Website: macys
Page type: billing-address
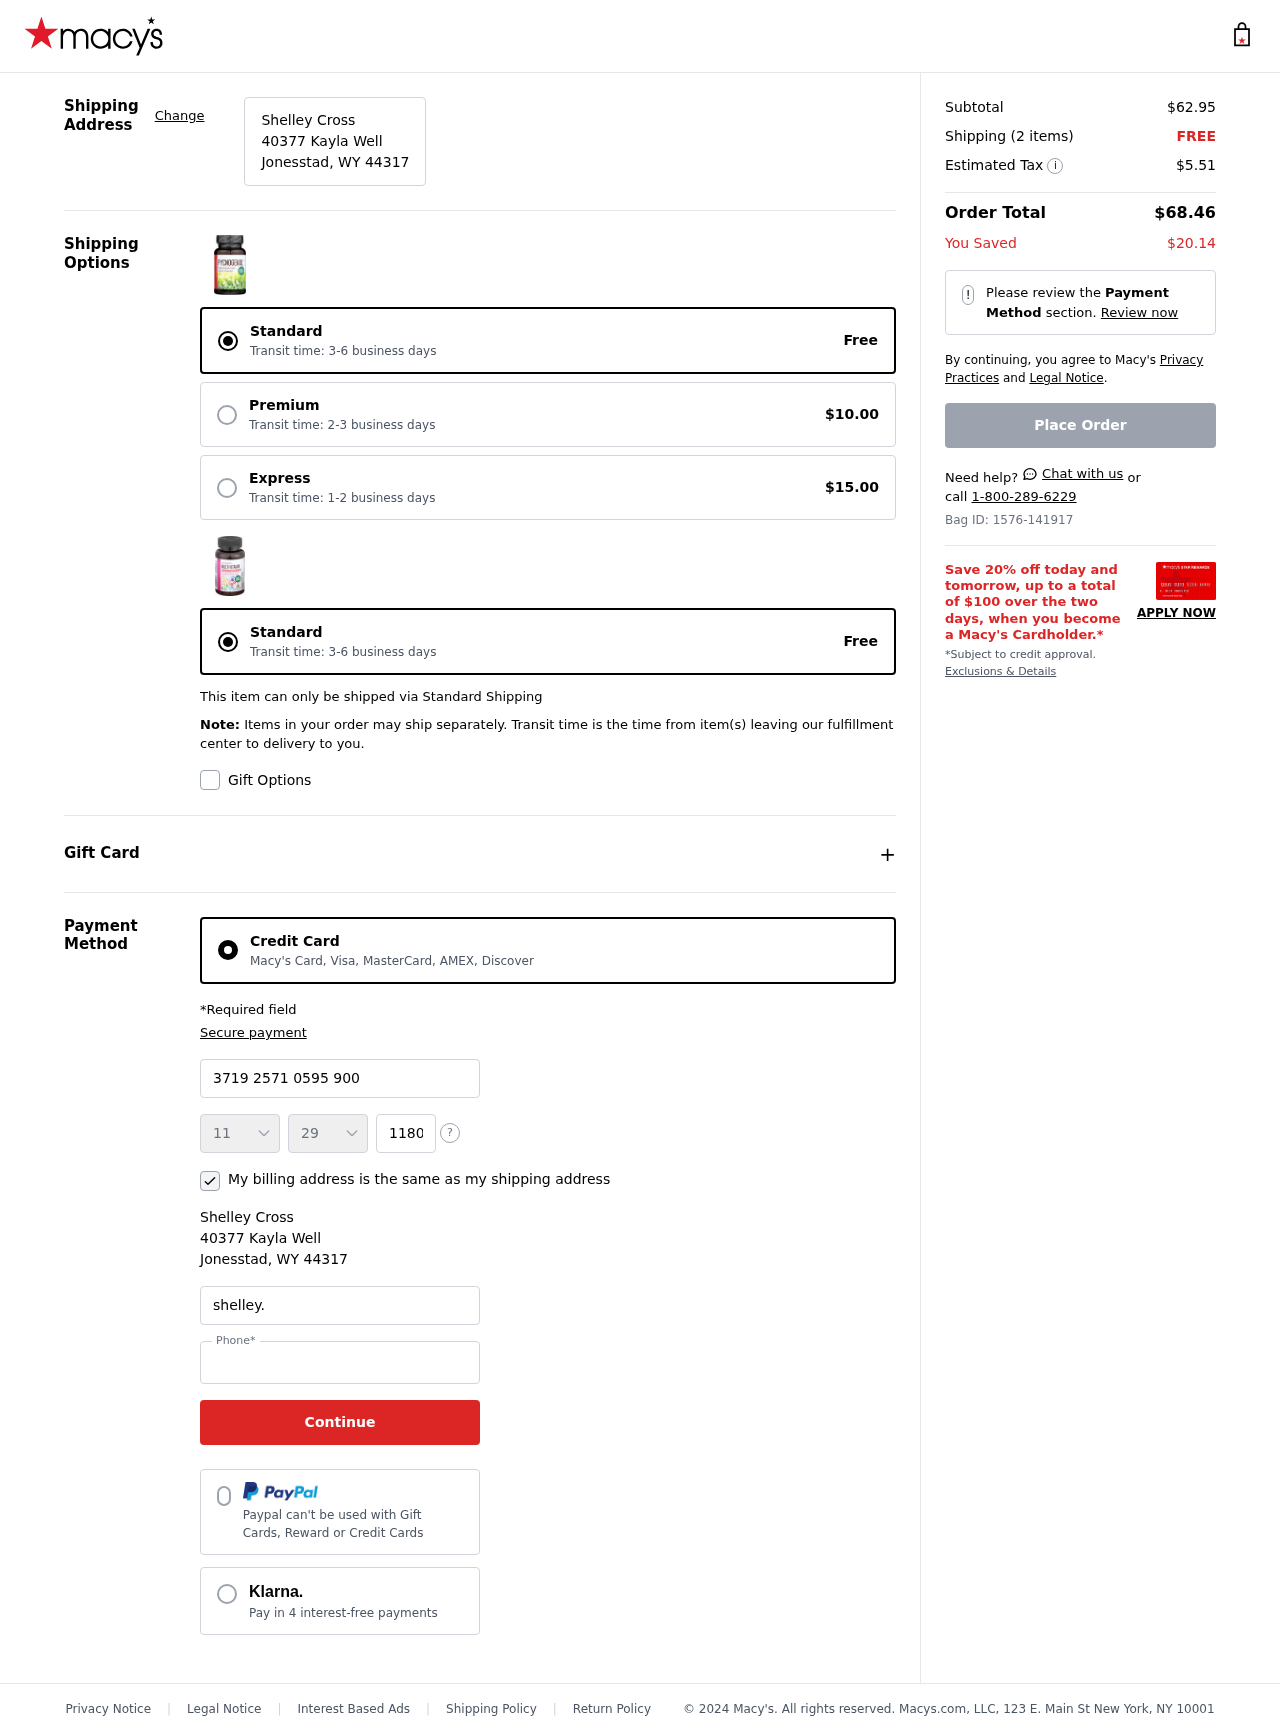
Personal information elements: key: PII_CARD_CVV
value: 1180
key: PII_CARD_EXPIRY_MONTH
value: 11
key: PII_CARD_EXPIRY_YEAR
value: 29
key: PII_CARD_NUMBER
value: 3719 2571 0595 900
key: PII_CITY_STATE_ZIP
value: Jonesstad, WY 44317
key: PII_EMAIL
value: shelley.cross@yahoo.com
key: PII_FULLNAME
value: Shelley Cross
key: PII_PHONE
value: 2912572829
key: PII_STREET
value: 40377 Kayla Well
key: PII_FULLNAME2
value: Shelley Cross
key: PII_CITY
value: Jonesstad
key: PII_STATE_ABBR
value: WY
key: PII_POSTCODE
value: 44317
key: PII_POSTCODE_FULL
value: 44317
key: PII_CITY_STATE
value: Jonesstad, WY
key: PII_POSTCODE_NUMERIC
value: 44317
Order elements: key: ORDER_SUBTOTAL
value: $62.95
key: ORDER_NUM_ITEMS
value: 2
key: ORDER_SHIPPING_COST
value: FREE
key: ORDER_TAX
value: $5.51
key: ORDER_TOTAL
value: $68.46
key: ORDER_SAVINGS
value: $20.14
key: ORDER_ID
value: Bag ID: 1576-141917